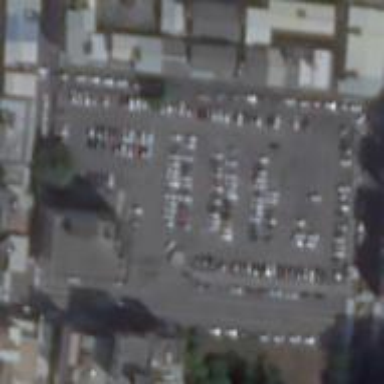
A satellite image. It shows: Parking area with surface.